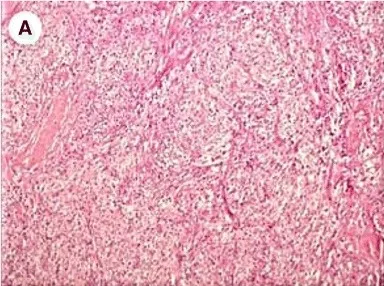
A; At low power, the testicular tumor shows an inflammatory lesion.
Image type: pathology (h&e)